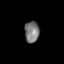
Tissue: prostate
Cell type: Myeloid cells
Senescence score: 0.6848
Nuclear area (px): 310
Mean DAPI intensity: 119.271